Question: I have searched a lot on this topic. I found one answer on stackoverflow, but it is very terse and not helpful to me (since I am very new to both javascript and highcharts). I would appreciate if someone could explain how to do this by modifying my code below.
I have the following code:
'''
$(document).ready(function() {
var chart = new Highcharts.Chart({
chart: {
renderTo: 'divcontainer',
height: 500
},
xAxis: {
type: 'datetime',
},
credits: {
enabled: false
},
series: [{
data: [
[Date.UTC(2007,05,29), 300], // This x-axis value should be labeled.
[Date.UTC(2007,09,03), 300], // NO LABEL for this value
[Date.UTC(2007,09,04), 200] // This x-axis value should be labeled.
]
}]
});
})
'''
This code gives me:

There are two problems with this.
(1) The starting date June 29, 2007 is not shown. I want that one to appear in the chart.
(2) I only want to show the dates corresponding to the first and last point in the data series.
I would really appreciate if anyone can show me how to do these two things.
Thank you.
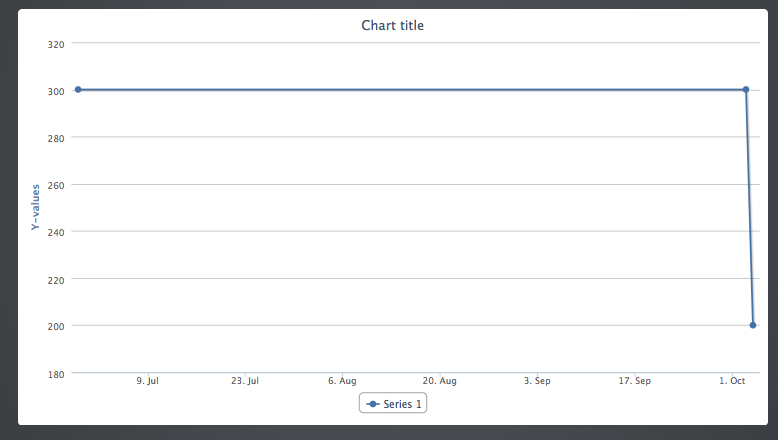
Answer: It is kinda possible. This <URL> produces:

It is not pretty code though.